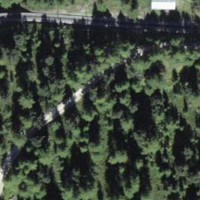
EUNIS habitat code: 43
Species observed at this site:
Hesperia comma
Larix decidua
Campanula barbata
Issoria lathonia
Vaccinium myrtillus
Sitta europaea
Nucifraga caryocatactes
Alnus alnobetula